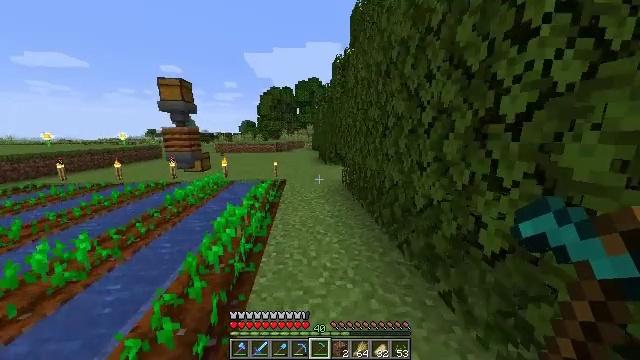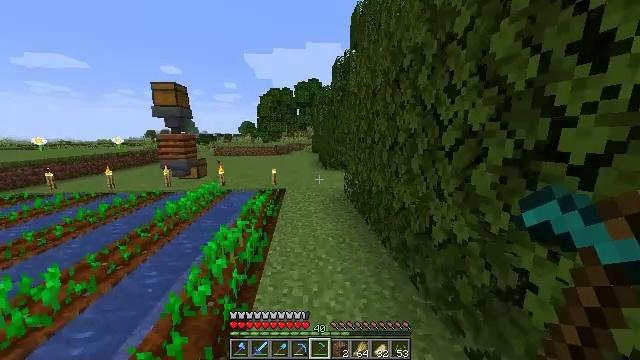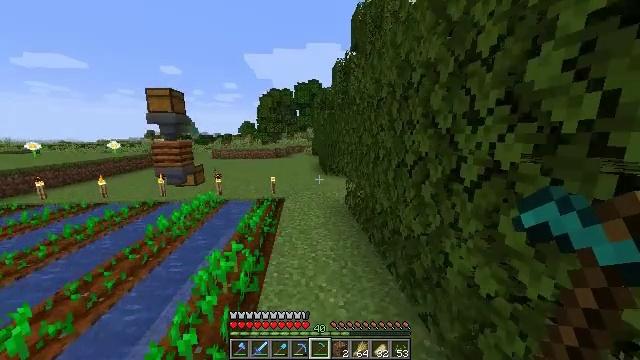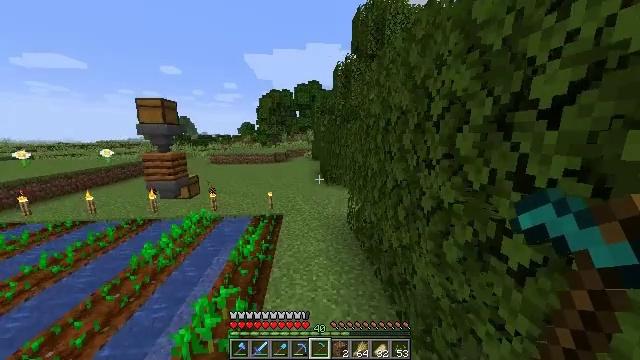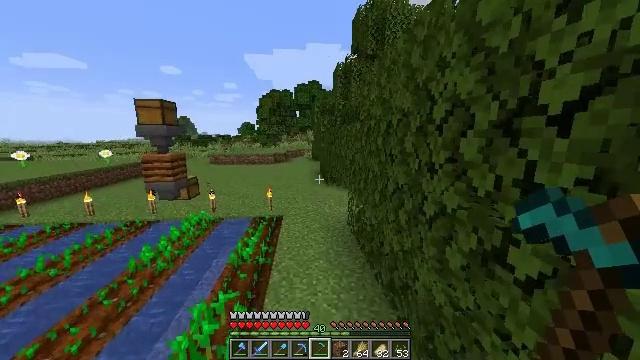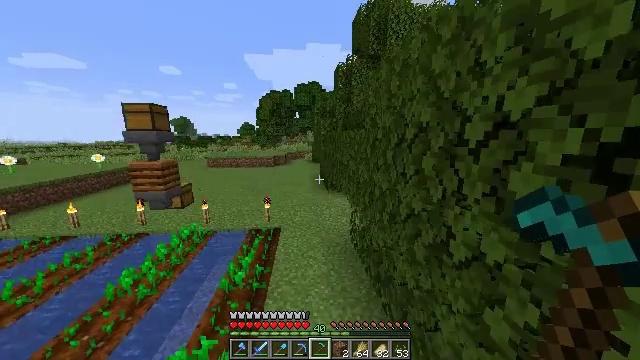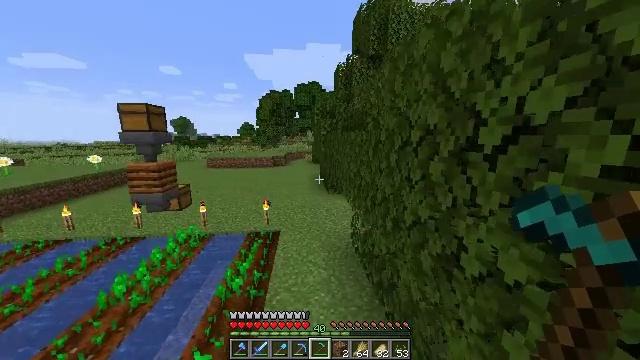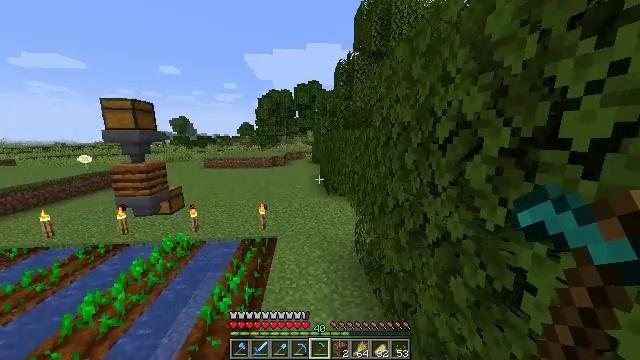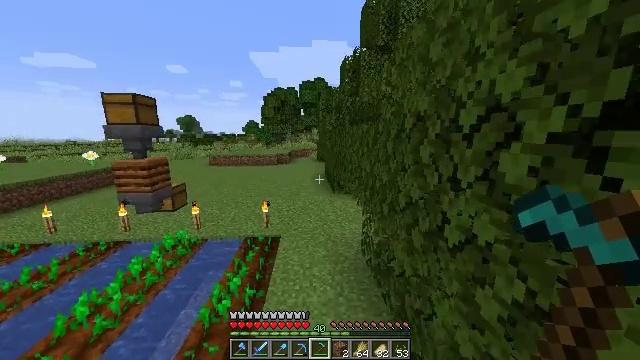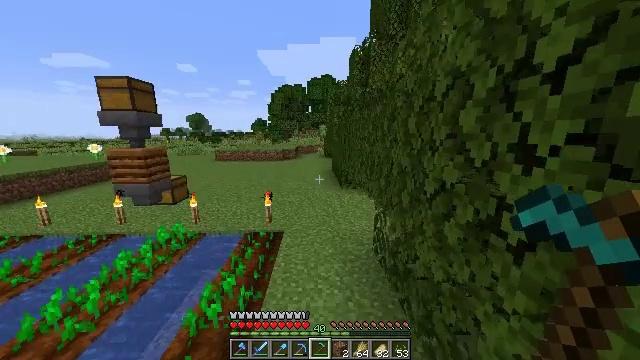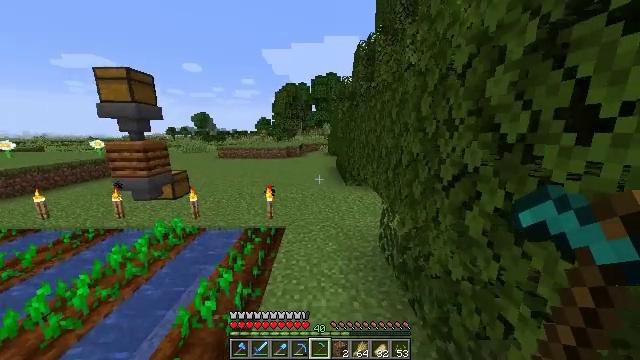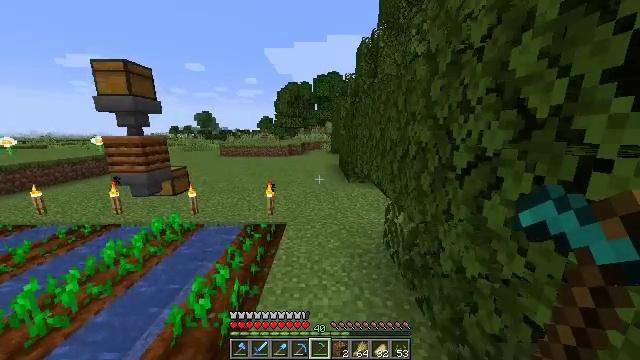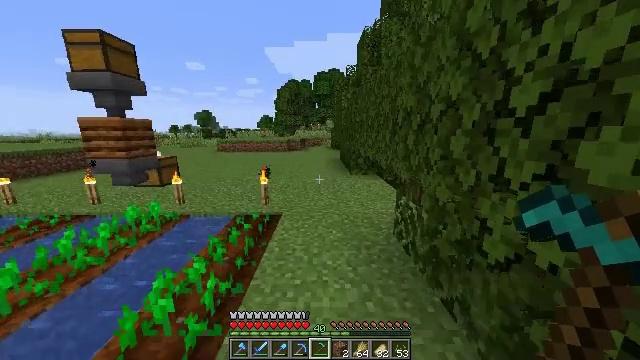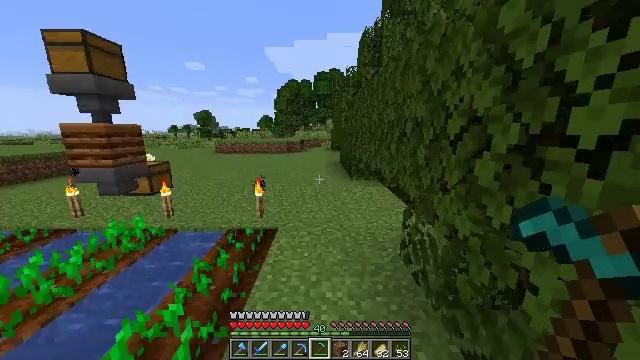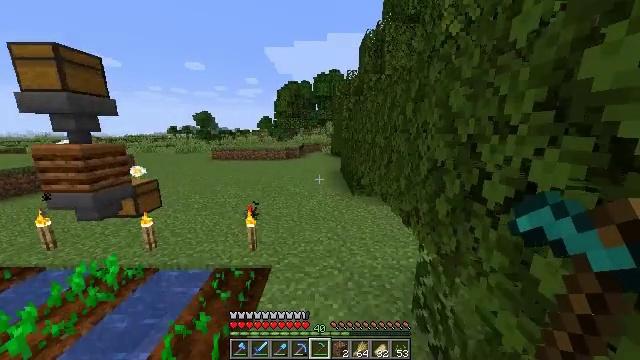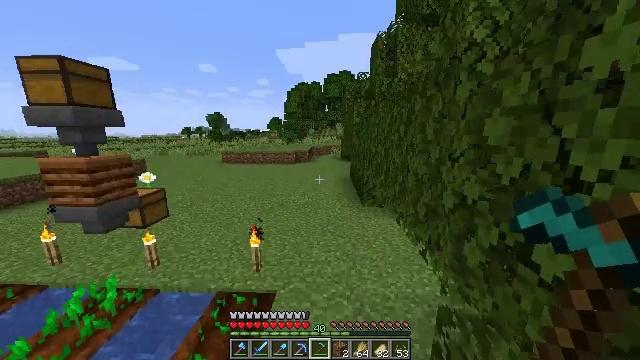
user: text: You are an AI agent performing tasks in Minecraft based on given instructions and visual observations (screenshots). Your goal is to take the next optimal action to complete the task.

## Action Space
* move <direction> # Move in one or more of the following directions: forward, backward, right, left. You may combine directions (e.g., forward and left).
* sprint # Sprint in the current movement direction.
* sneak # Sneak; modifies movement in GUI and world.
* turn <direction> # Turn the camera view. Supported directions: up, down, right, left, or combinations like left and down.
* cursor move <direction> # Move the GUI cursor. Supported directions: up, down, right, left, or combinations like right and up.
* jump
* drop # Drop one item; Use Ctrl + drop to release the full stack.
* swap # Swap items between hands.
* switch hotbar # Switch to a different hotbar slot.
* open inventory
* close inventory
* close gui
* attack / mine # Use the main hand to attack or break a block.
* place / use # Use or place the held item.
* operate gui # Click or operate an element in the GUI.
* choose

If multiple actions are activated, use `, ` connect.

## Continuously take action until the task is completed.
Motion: motion action
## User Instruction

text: Harvest carrots from the farmland.
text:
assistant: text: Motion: move forward, sprint, jump
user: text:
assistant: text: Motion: move forward, sprint, jump
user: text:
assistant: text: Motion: move forward, jump
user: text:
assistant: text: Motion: move forward, jump
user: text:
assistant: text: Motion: move forward, jump
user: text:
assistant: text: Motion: move forward, jump
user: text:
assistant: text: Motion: move forward, jump
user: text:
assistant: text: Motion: move forward, turn left, jump
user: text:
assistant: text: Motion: move forward, turn left, jump
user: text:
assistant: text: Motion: move forward, turn left, jump
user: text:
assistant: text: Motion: move forward, jump
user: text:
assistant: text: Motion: move forward, jump
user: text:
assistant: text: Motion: move forward, sprint, jump
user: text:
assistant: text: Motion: move forward, sprint, jump
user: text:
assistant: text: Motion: move forward, sprint, turn left, jump
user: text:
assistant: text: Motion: move forward, sprint, turn left and up, jump
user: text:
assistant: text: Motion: move forward, turn left and up, jump
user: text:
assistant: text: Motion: move forward, turn left and up
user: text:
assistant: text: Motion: move forward, turn left and up
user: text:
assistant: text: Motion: move forward, turn left and up
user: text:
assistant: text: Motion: move forward, turn left and up
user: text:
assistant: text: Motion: move forward, turn left and up
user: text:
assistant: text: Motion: move forward, turn left
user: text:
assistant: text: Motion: move forward, turn left and up
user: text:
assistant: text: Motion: move forward, turn left and up
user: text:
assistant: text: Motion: move forward, turn left and up
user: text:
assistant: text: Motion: move forward, turn left and up
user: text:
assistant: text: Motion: move forward, turn left and up
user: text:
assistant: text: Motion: move forward, turn left and up
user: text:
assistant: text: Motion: move forward, turn left and up